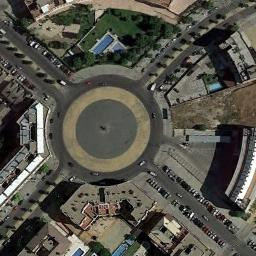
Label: roundabout